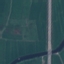
Land use / land cover: Highway